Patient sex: F
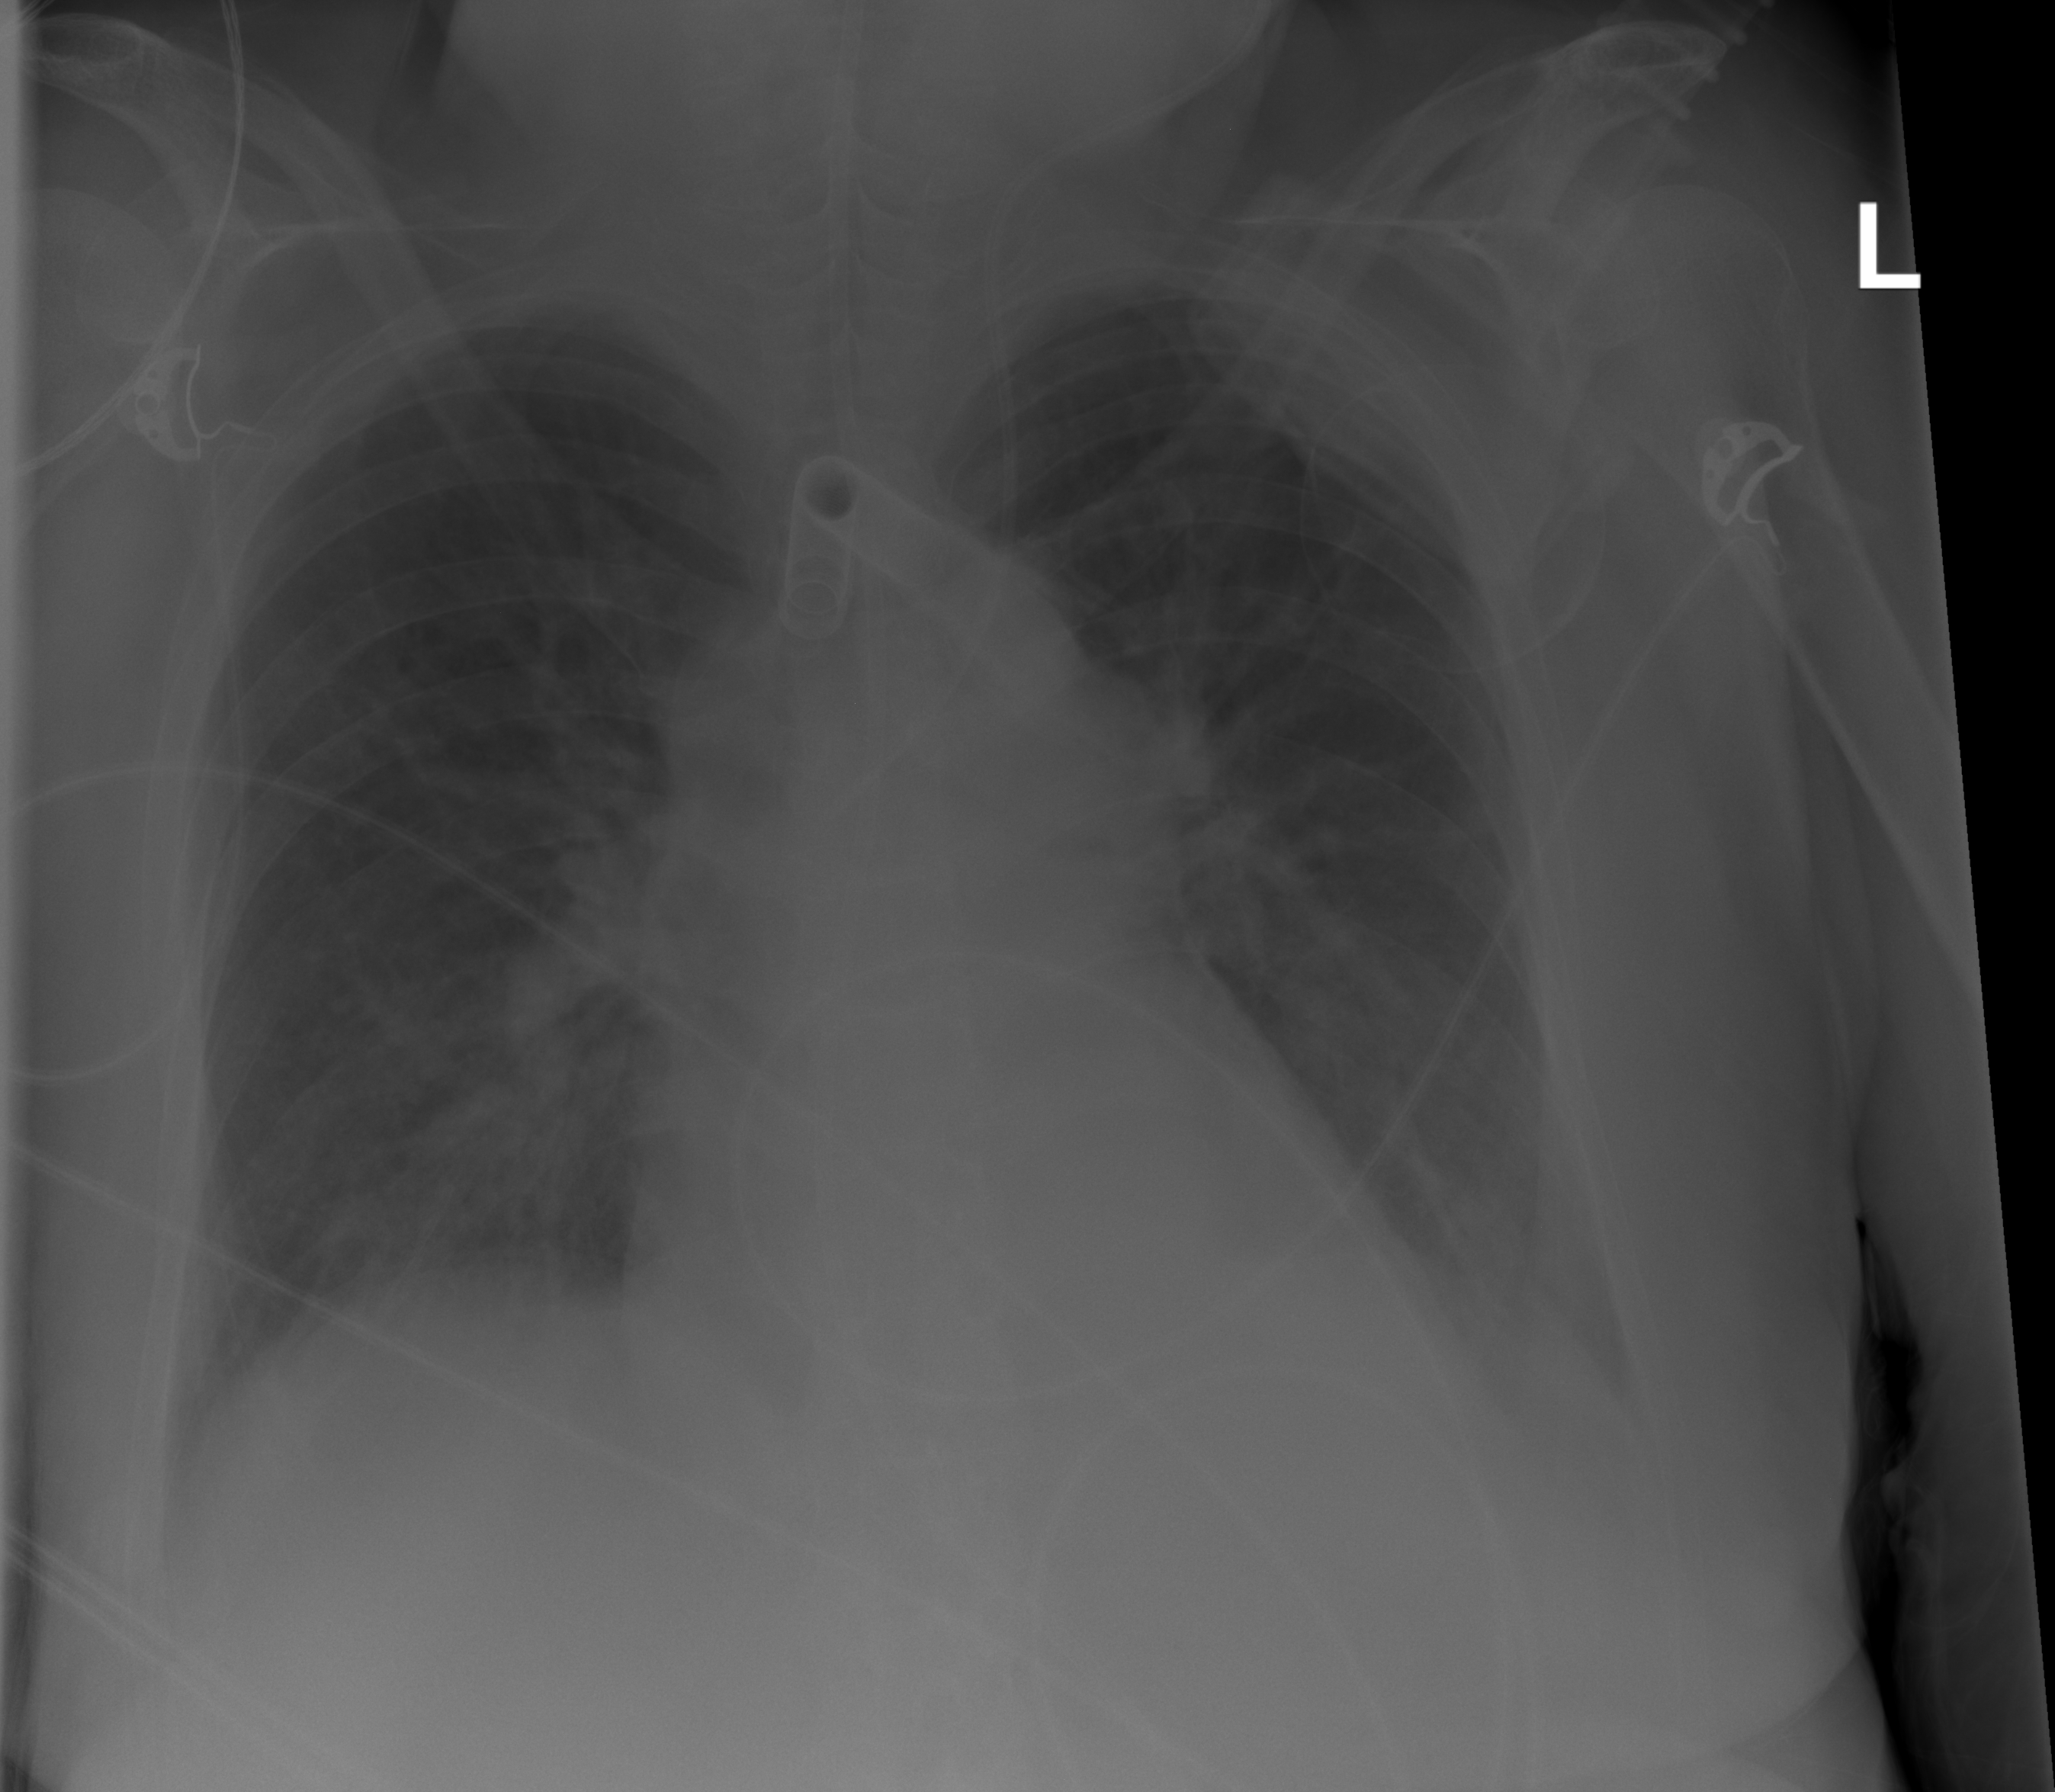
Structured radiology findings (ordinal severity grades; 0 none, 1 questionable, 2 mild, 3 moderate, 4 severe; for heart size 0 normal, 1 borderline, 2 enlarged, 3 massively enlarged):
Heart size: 2
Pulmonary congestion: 2
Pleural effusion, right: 0
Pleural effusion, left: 2
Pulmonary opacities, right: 0
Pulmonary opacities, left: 0
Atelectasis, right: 0
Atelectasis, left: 2